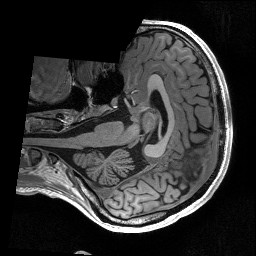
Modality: T1w
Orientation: axial